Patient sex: F
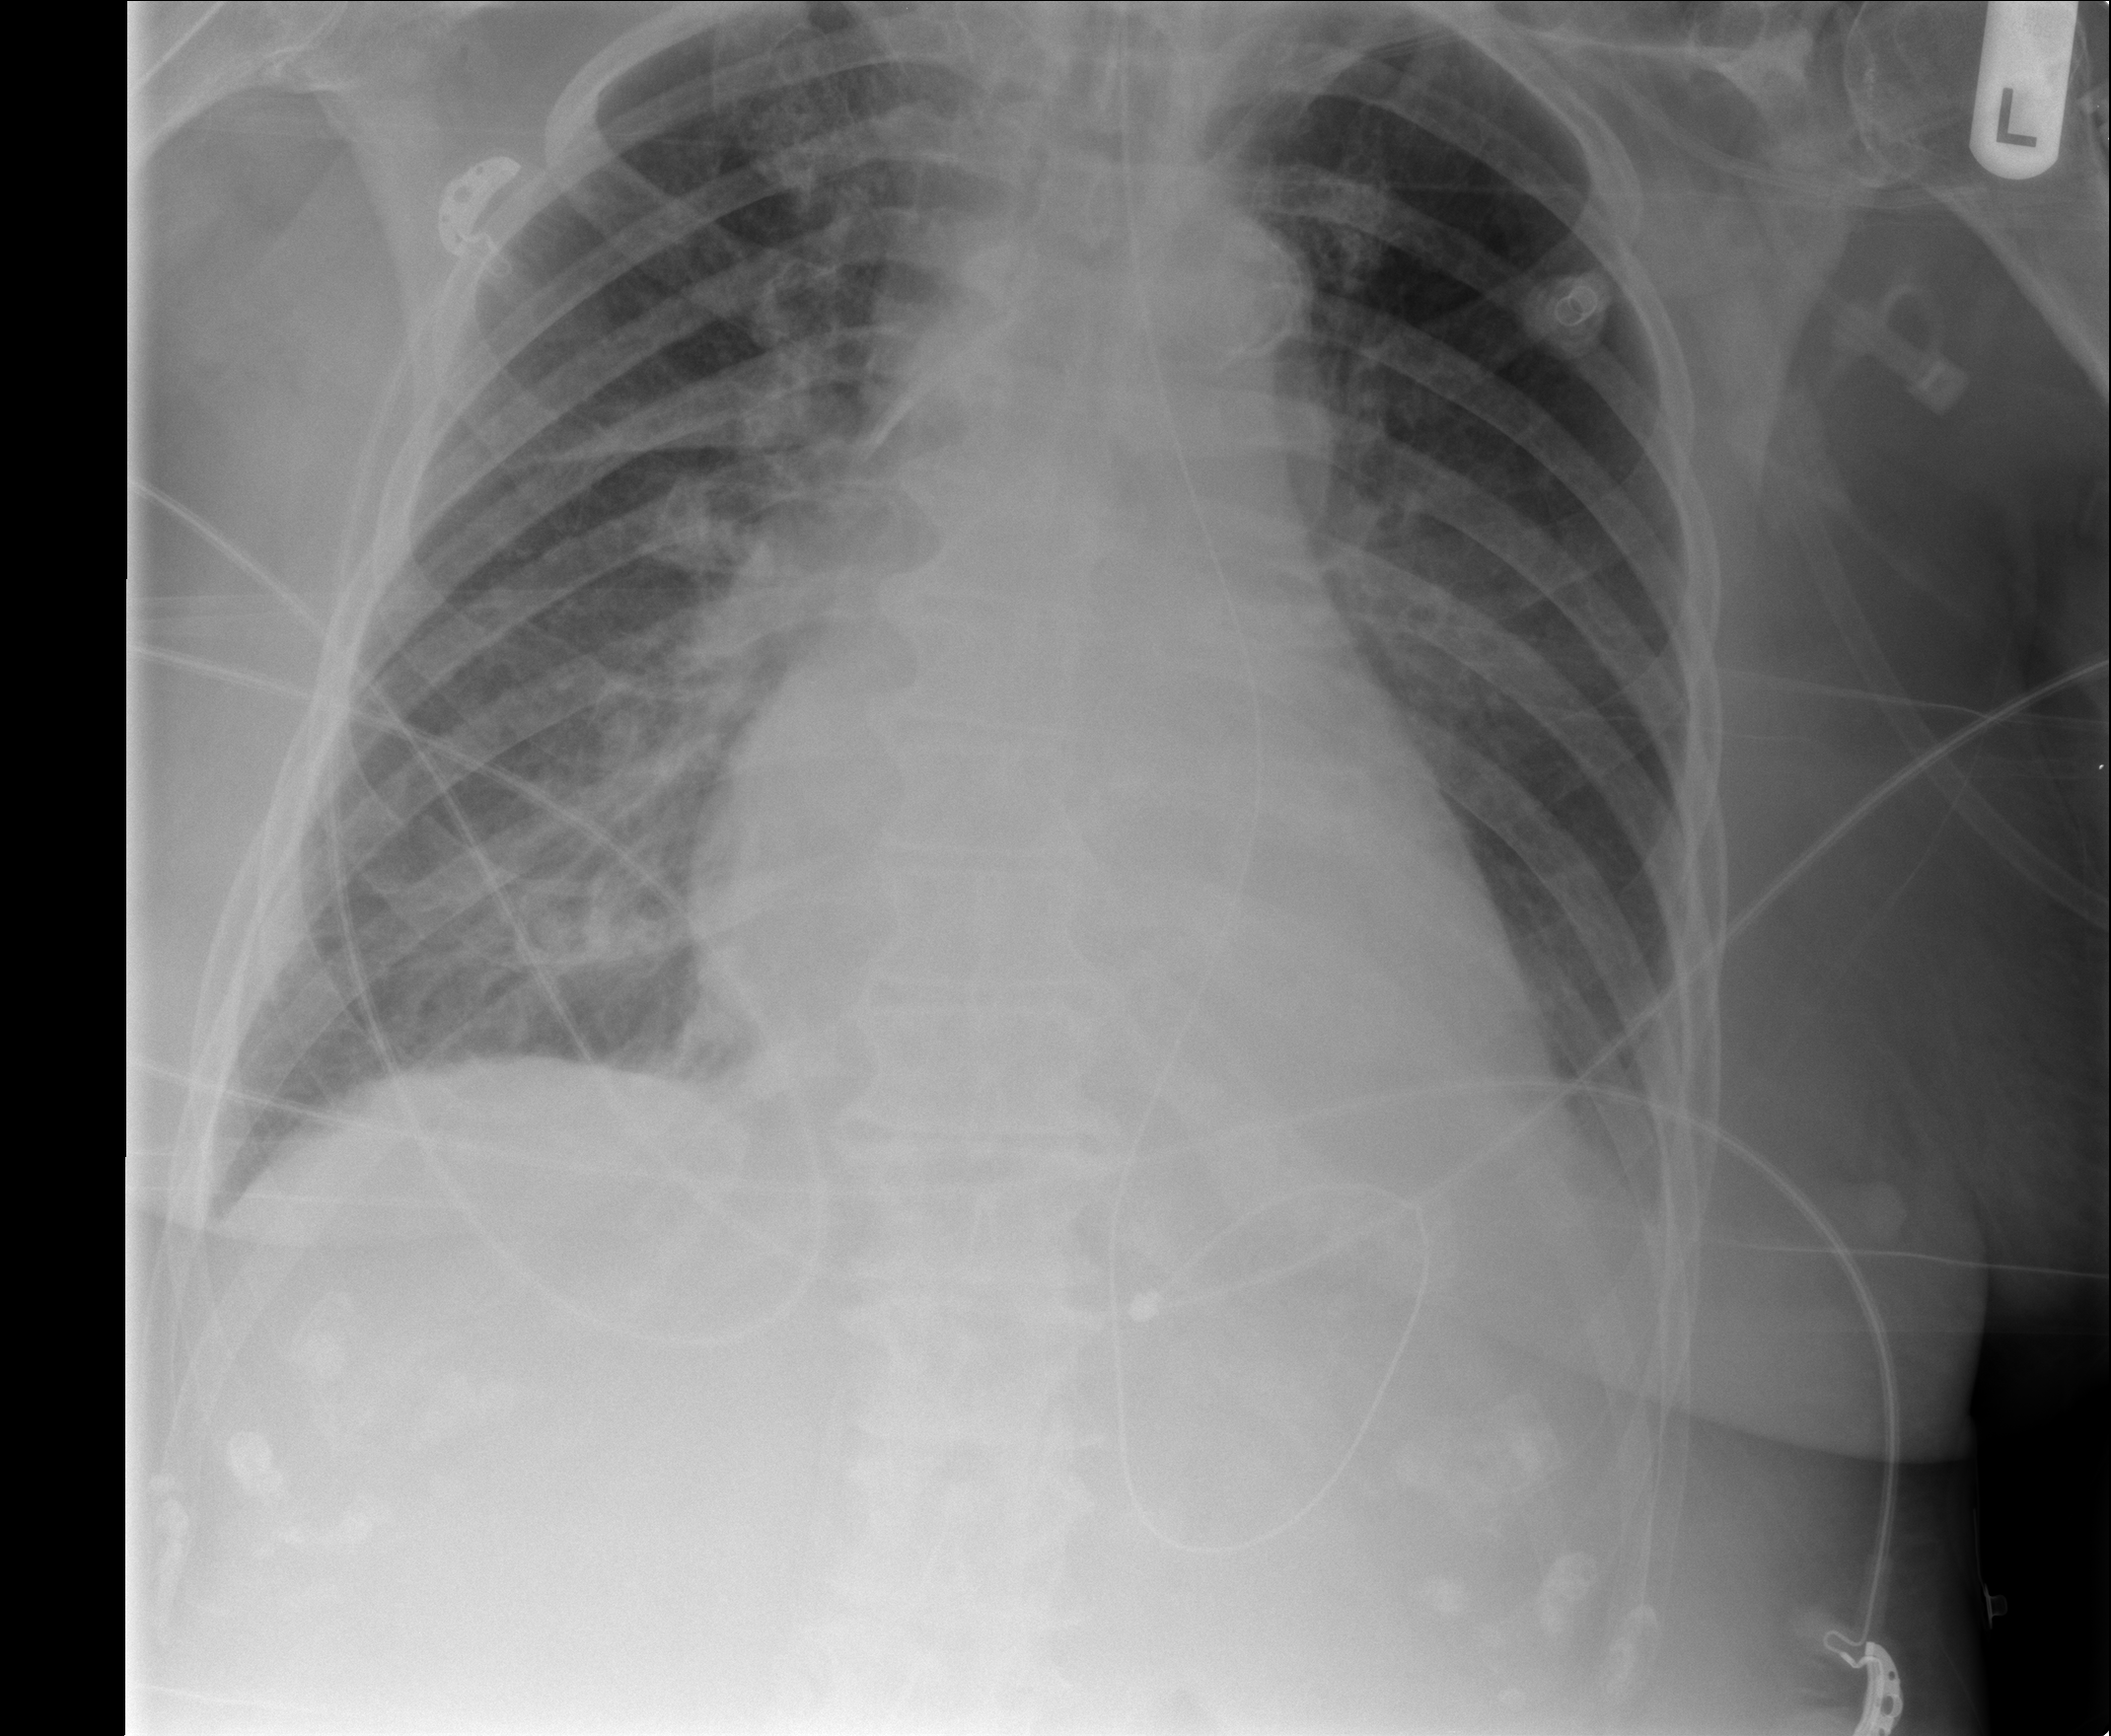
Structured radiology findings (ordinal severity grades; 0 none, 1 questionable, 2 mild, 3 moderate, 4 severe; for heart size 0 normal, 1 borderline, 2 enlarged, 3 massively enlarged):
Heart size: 2
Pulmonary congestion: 2
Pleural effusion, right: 1
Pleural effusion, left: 2
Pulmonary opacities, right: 2
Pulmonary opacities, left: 0
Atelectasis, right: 2
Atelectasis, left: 0